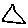
Label: triangle